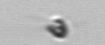
Label: Pyramimonas